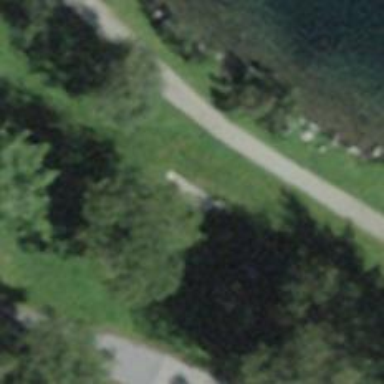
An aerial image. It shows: Burlywood bench.